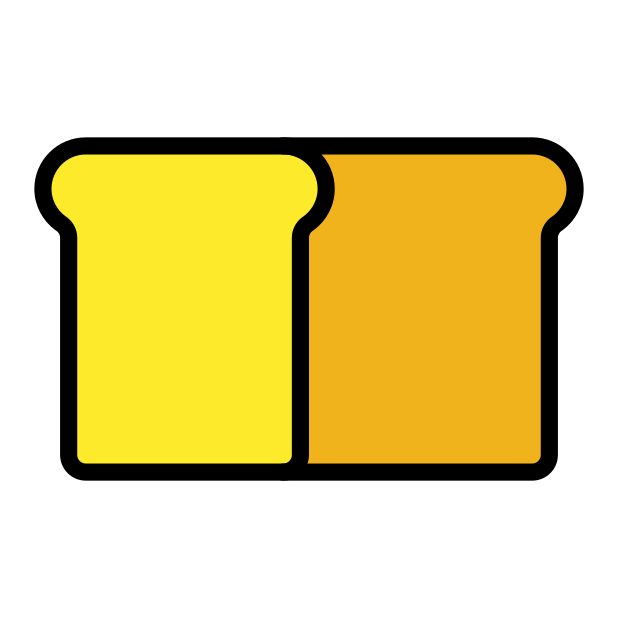
bread